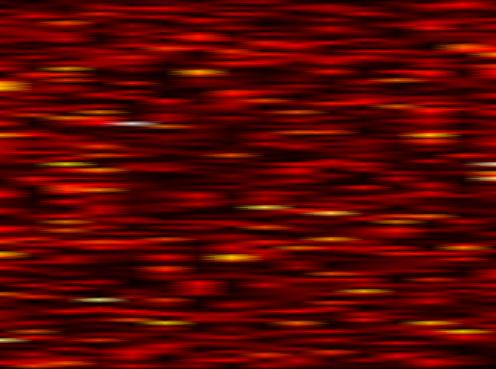
Label: OFDM